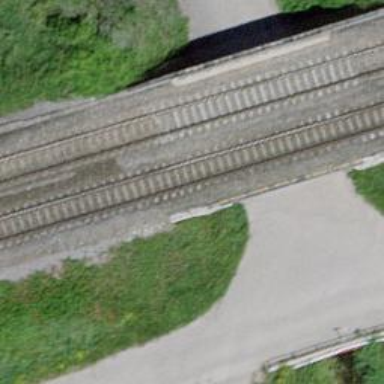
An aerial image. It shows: Railway bridge with electrified contact line. There is one track on the bridge.